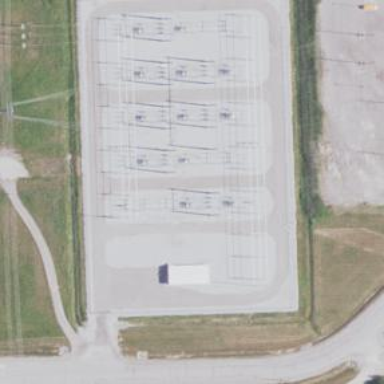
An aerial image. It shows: Switch used for power control.